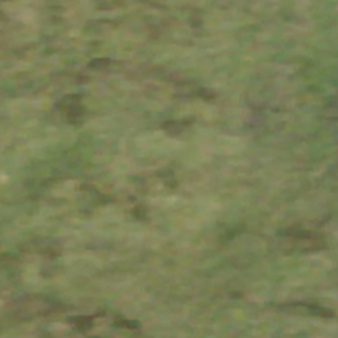
Label: other